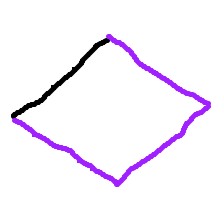
Shape: rhombus